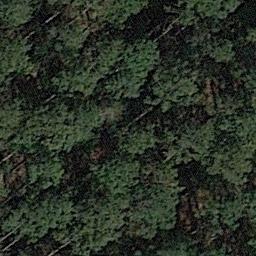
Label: forest